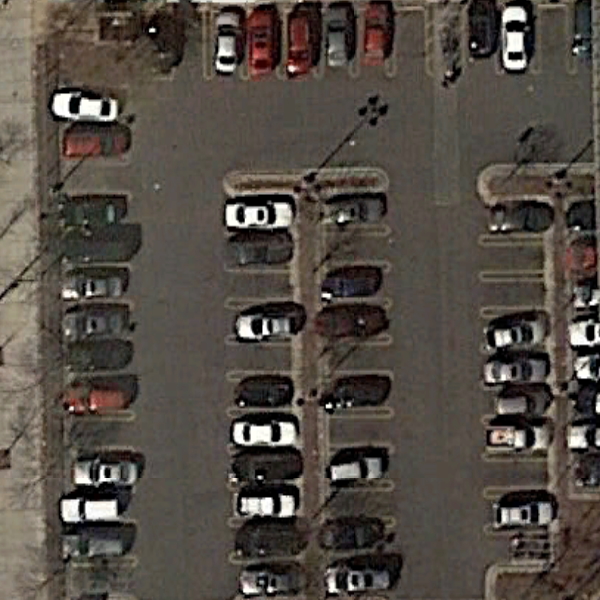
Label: Parking